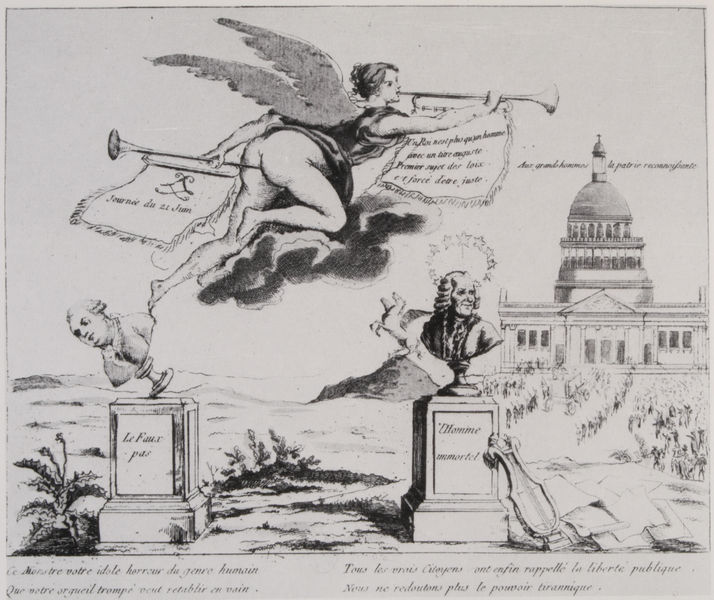
Titel: Der Fehltritt
Standort: Paris
Institution: Bibliothèque Nationale.
Schlagwörter: berg, blätter, dunkel, flügel, himmel, mann, nackt, weiß, landschaft, menschen, blume, frankreich, frau, grau, hell, hintergrund, köpfe, laterne, paris, schwarz, skizze, säulen, zeichnung, gebäude, haus, schloss, wolke, menge, architektur, sockel, porträt, gräser, hügel, kirche, land, gewand, pflanze, pflanzen, england, fliegen, pferd, turm, engel, skulptur, statue, bein, hintern, schrift, bücher, papier, fahnen, fahne, flagge, berge, grafik, graphik, vegetation, amerika, werbung, figuren, französisch, kuppel, luft, könig, soldaten, karikatur, inschrift, büste, socke, podest, eingang, gesäss, unterschrift, buch, fuss, palast, dom, ideal, schweben, porträts, denkmal, arsch, popo, druck, stich, ironie, karrikatur, politik, revolution, satire, scharz, schwarzweiß, text, beschriftung, allegorie, idealismus, distel, frieden, pantheon, daumier, portal, violine, sturz, posaunen, tempel, flaggen, fanfare, büsten, harfe, lyra, posaune, kupferstich, geflügelt, leier, pegasus, blasen, französische revolution, tritt, victoria, stürzen, ludwig, verkündigung, legende, europa, poesie, invalidendom, zentralbau, rotunde, kuppelbau, trompete, tambourkuppel, siegesgöttin, schriftband, voltaire, viktoria, falsch, fama, stichd, herold, kippen, obszön, gloria, propaganda, hitnern, posex, prompete, umstossen, po, 1800, 1700, richtig, begasus, architeklru, verkündungsengel